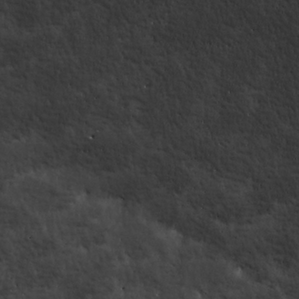
Label: non_frost